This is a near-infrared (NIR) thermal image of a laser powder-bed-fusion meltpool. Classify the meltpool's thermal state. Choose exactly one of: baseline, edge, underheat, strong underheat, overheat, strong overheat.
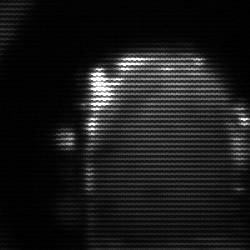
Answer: baseline